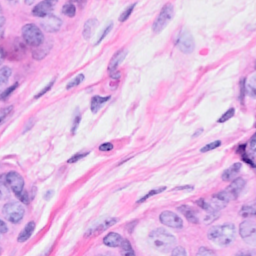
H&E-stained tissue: Breast